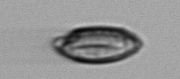
Label: Katodinium_or_Torodinium